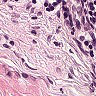
Metastatic tissue present: no